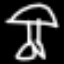
Label: mushroom